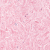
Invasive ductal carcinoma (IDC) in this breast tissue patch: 0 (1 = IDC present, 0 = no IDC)